Question: I'm trying to rendering smooth scalable bitmap fonts. After checking this <URL> mentioned using distance field fonts.
I'm doing exactly as mentioned in <URL> about distance filed fonts. However I can't get it working. Fonts are rendered hazy.

Here's the code I used to generate this output
'''
public class FontRenderTest implements ApplicationListener {
private Texture texture;
private SpriteBatch spriteBatch;
private BitmapFont font;
@Override
public void create() {
spriteBatch = new SpriteBatch();
Texture texture = new Texture(Gdx.files.internal("Raleway.png"), true); // true enables mipmaps
texture.setFilter(TextureFilter.MipMapLinearNearest, TextureFilter.Linear); // linear filtering in nearest mipmap image
font = new BitmapFont(Gdx.files.internal("Raleway.fnt"), new TextureRegion(texture), false);
}
@Override
public void render() {
Gdx.gl.glClearColor(0, 0, 0, 1);
Gdx.gl.glClear(GL10.GL_COLOR_BUFFER_BIT);
spriteBatch.begin();
font.draw(spriteBatch, "This is hazy !!", 100, 150);
spriteBatch.end();
}
}
'''
I'm not sure if I properly understand the function of distance field font. If anyone could explain how to render font smooth.
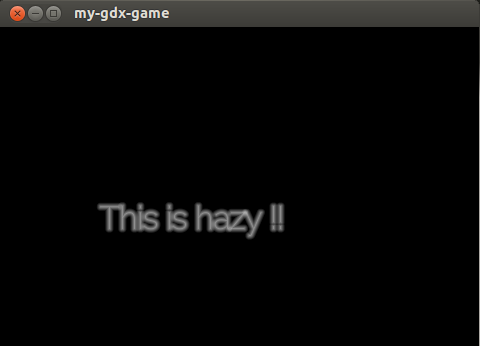
Answer: I think it needs a shader and if I recall right the shaders require GL20. As it said in the wiki you would need .frag and .vert files. I modified your code with the help from this Libgdx test: <URL> .

It looks like this with different smoothing.
'''
public class FontRenderTest implements ApplicationListener {
private Texture texture;
private SpriteBatch spriteBatch;
private BitmapFont font;
private DistanceFieldShader distanceFieldShader;
private static class DistanceFieldShader extends ShaderProgram {
public DistanceFieldShader () {
// The vert and frag files are copied from http://git.io/yK63lQ (vert) and http://git.io/hAcw9Q (the frag)
super(Gdx.files.internal("data/shaders/distancefield.vert"), Gdx.files.internal("data/shaders/distancefield.frag"));
if (!isCompiled()) {
throw new RuntimeException("Shader compilation failed:
" + getLog());
}
}
/** @param smoothing a value between 0 and 1 */
public void setSmoothing (float smoothing) {
float delta = 0.5f * MathUtils.clamp(smoothing, 0, 1);
setUniformf("u_lower", 0.5f - delta);
setUniformf("u_upper", 0.5f + delta);
}
}
@Override
public void create() {
spriteBatch = new SpriteBatch();
Texture texture = new Texture(Gdx.files.internal("hiero.png"), true); // true enables mipmaps
texture.setFilter(TextureFilter.MipMapLinearNearest, TextureFilter.Linear); // linear filtering in nearest mipmap image
font = new BitmapFont(Gdx.files.internal("hiero.fnt"), new TextureRegion(texture), false);
distanceFieldShader = new DistanceFieldShader();
}
@Override
public void render() {
Gdx.gl.glClearColor(0, 0, 0, 1);
Gdx.gl.glClear(GL20.GL_COLOR_BUFFER_BIT);
spriteBatch.begin();
spriteBatch.setShader(distanceFieldShader);
font.draw(spriteBatch, "This is pretty sharp !!", 100, 120);
distanceFieldShader.setSmoothing(0f);
spriteBatch.setShader(distanceFieldShader);
font.draw(spriteBatch, "This is hazy !!", 100, 150);
distanceFieldShader.setSmoothing(1f);
spriteBatch.setShader(distanceFieldShader);
font.draw(spriteBatch, "This is pretty smooth !!", 100, 180);
distanceFieldShader.setSmoothing(1/2f);
spriteBatch.end();
}
'''